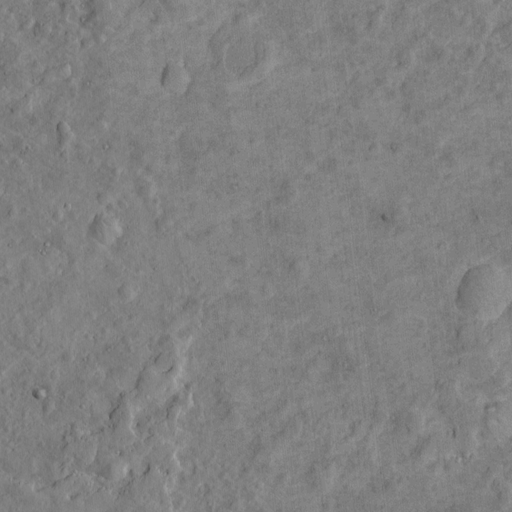
Classes present: Background